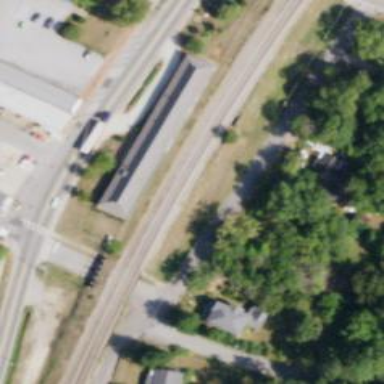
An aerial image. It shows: Abandoned railway yard is depicted.